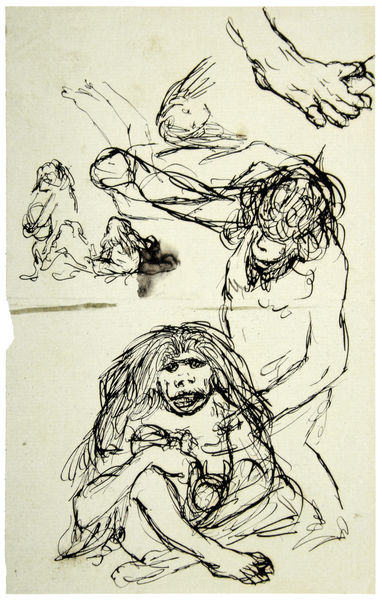
Titel: Urmenschen-Studie
Künstler: Gabriel von Max
Standort: München
Institution: Städtische Galerie im Lenbachhaus
Schlagwörter: akt, feder, feuer, fuß, gruppe, hand, kampf, körper, mann, nackt, weiß, menschen, sitzen, finger, frau, haar, nase, schwarz, skizze, zeichnung, blick, ball, bart, arm, arme, augen, mensch, messer, stehen, stein, trauer, haare, sitzend, stehend, familie, kind, mutter, affe, beine, bein, brüste, papier, gelenke, studie, baby, karikatur, weiblich, griff, tusche, stillen, steht, schwarzweiß, faust, schlag, tinte, fragment, männlich, männchen, weibchen, ausholen, glieder, details, säugling, affen, tuschzeichnung, ureinwohner, wilde, steinzeit, neandertaler, urmensch, urzeit, schlagend, menschenaffen, etwas, ffe, höhelnmenschen, steinzeitmenschen, detaiuls, unzivilsiert, frühe lebensform, urzzeit, mna, manc, pfone